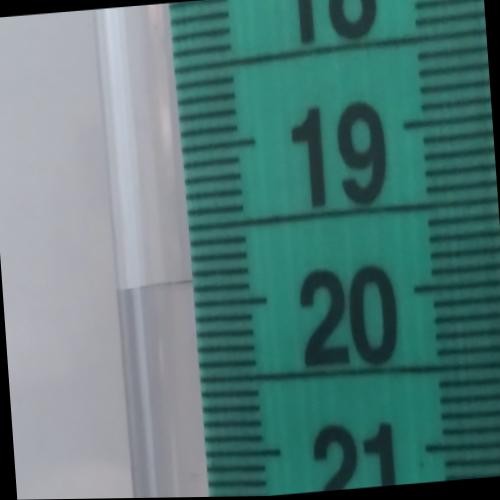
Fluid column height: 19.9 cm